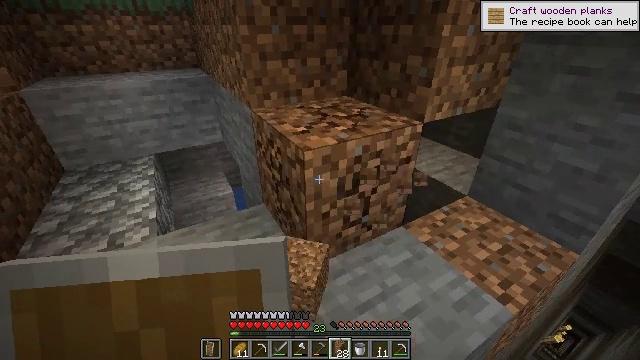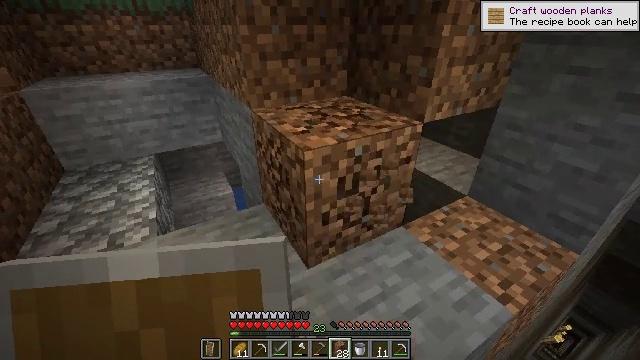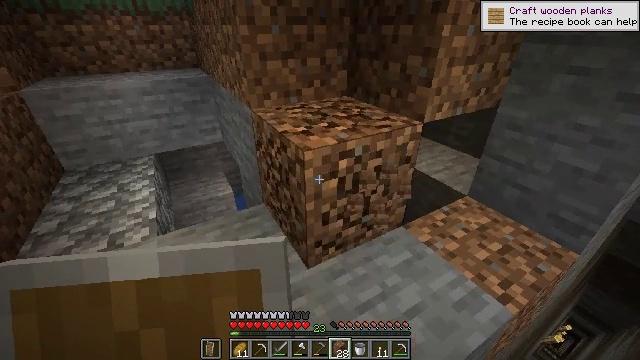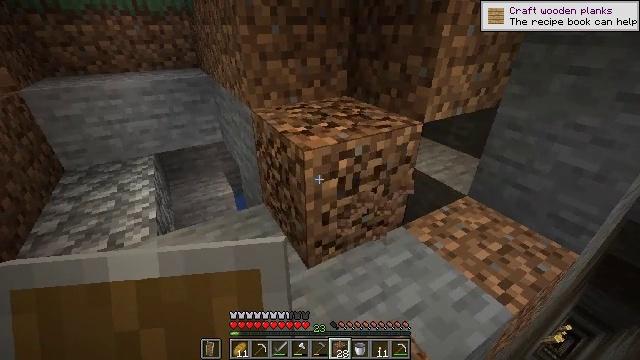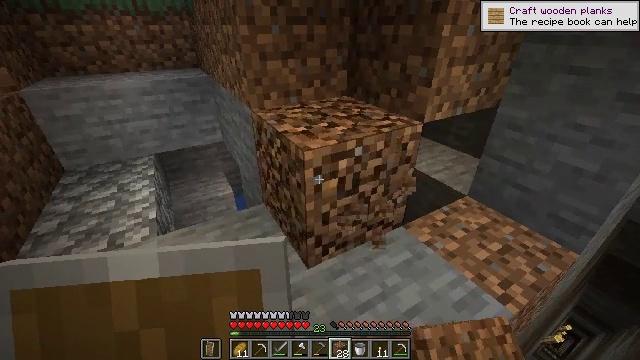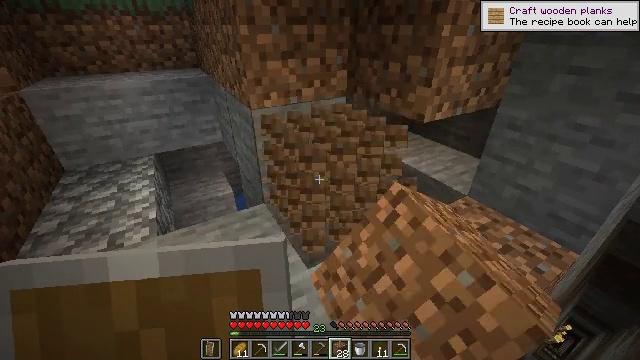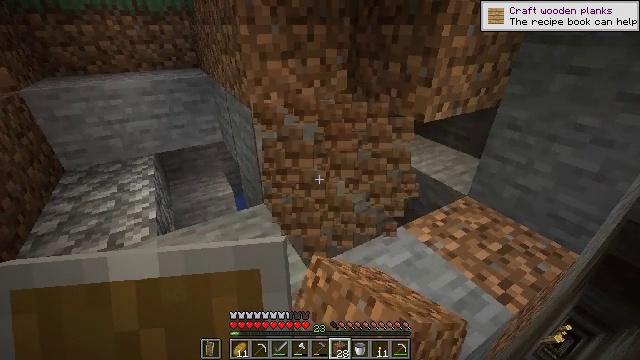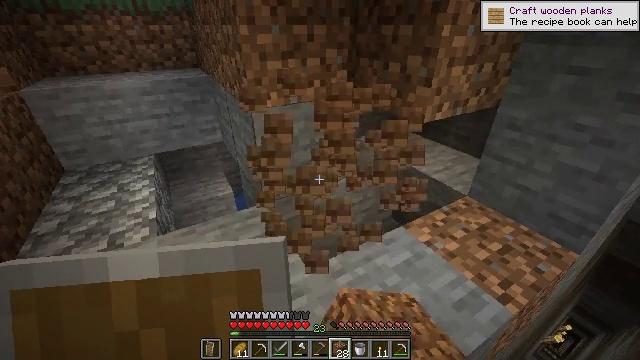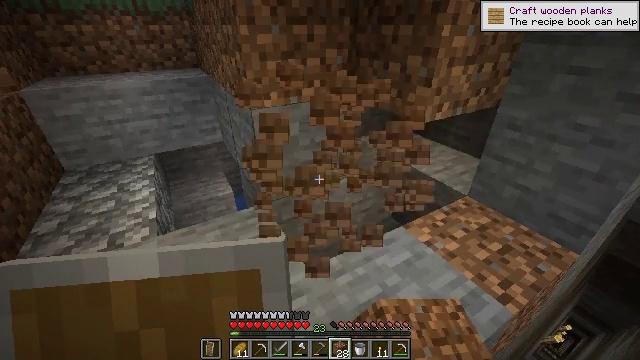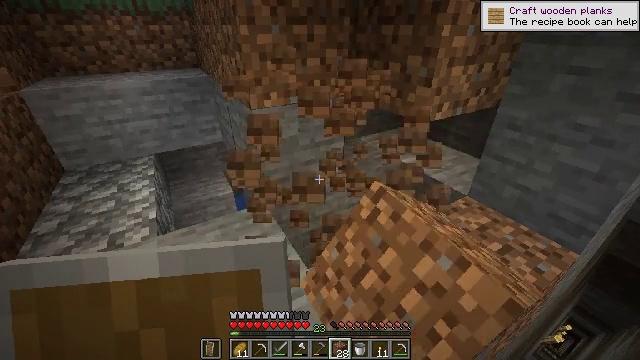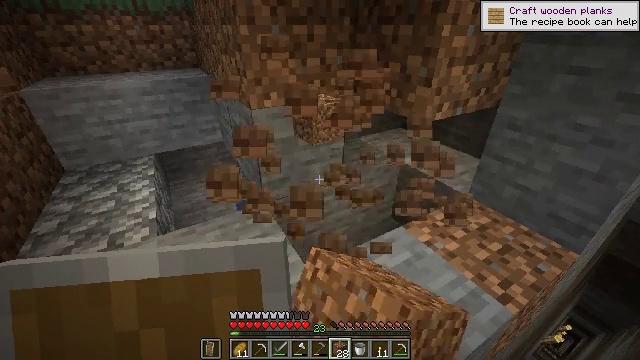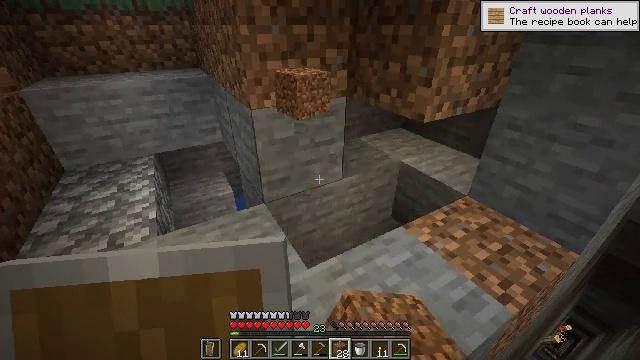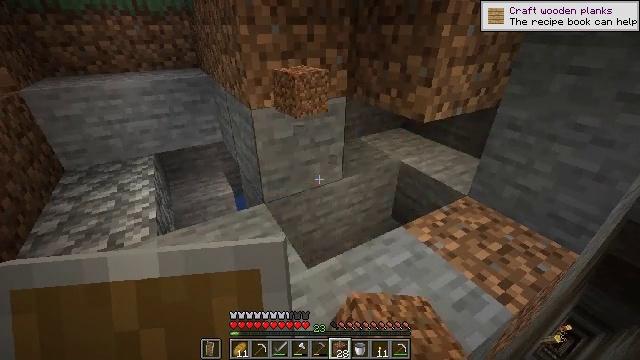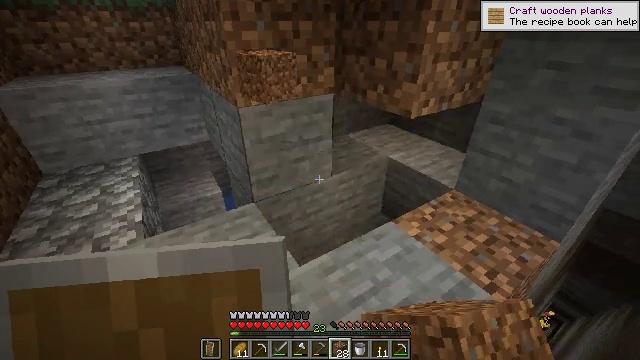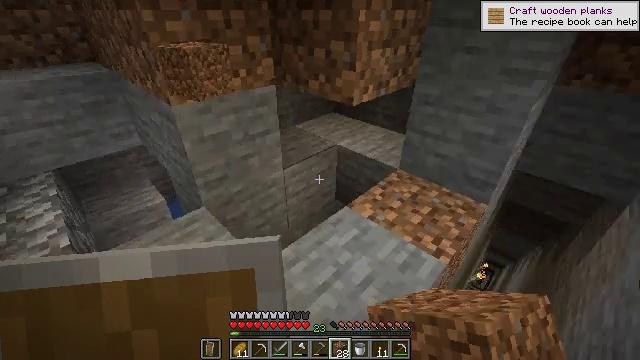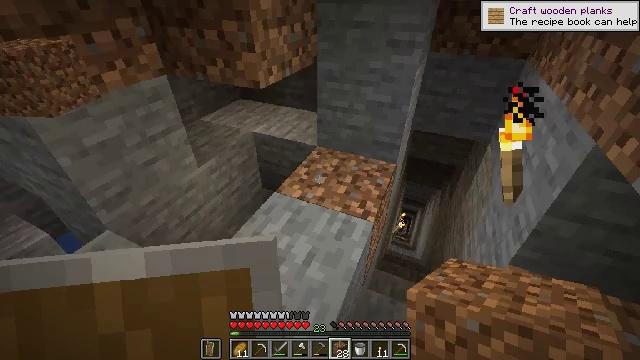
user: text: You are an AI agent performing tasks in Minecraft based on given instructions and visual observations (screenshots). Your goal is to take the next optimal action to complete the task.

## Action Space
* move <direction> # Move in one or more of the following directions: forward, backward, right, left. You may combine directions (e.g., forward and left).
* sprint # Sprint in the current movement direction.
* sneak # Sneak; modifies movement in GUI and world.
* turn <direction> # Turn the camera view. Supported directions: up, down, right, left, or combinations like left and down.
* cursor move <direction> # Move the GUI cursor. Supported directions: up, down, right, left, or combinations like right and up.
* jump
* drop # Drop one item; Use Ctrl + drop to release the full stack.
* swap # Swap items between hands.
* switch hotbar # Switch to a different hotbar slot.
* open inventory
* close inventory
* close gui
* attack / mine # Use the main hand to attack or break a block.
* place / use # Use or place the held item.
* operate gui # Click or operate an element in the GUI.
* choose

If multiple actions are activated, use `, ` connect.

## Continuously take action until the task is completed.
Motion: motion action
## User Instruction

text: Collect dirt by holding left button.
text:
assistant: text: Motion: attack / mine
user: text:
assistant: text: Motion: attack / mine
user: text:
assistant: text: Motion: attack / mine
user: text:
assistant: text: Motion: attack / mine
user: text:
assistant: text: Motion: attack / mine
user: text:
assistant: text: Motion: attack / mine
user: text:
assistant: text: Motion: attack / mine
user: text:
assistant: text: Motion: attack / mine
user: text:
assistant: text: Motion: no_op
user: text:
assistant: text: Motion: no_op
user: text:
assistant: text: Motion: no_op
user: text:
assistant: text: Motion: no_op
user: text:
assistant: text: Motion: turn right
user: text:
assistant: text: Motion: turn right and down
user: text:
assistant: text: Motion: turn right and down
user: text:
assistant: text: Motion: turn right and down
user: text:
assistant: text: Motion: attack / mine
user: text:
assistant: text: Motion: attack / mine
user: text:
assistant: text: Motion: attack / mine
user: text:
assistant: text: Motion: attack / mine
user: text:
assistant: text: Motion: attack / mine
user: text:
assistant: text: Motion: attack / mine
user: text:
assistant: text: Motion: attack / mine
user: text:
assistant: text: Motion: attack / mine
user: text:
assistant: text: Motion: attack / mine
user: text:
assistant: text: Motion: attack / mine
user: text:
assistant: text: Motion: attack / mine
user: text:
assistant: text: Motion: attack / mine
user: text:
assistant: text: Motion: attack / mine
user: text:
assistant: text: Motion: attack / mine